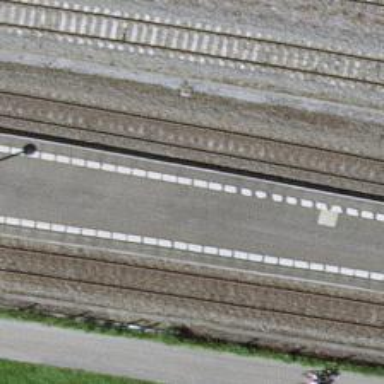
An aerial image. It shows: Platform made of asphalt for public transport at railway station.